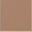
Piece: xx